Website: walmart
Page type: billing-address
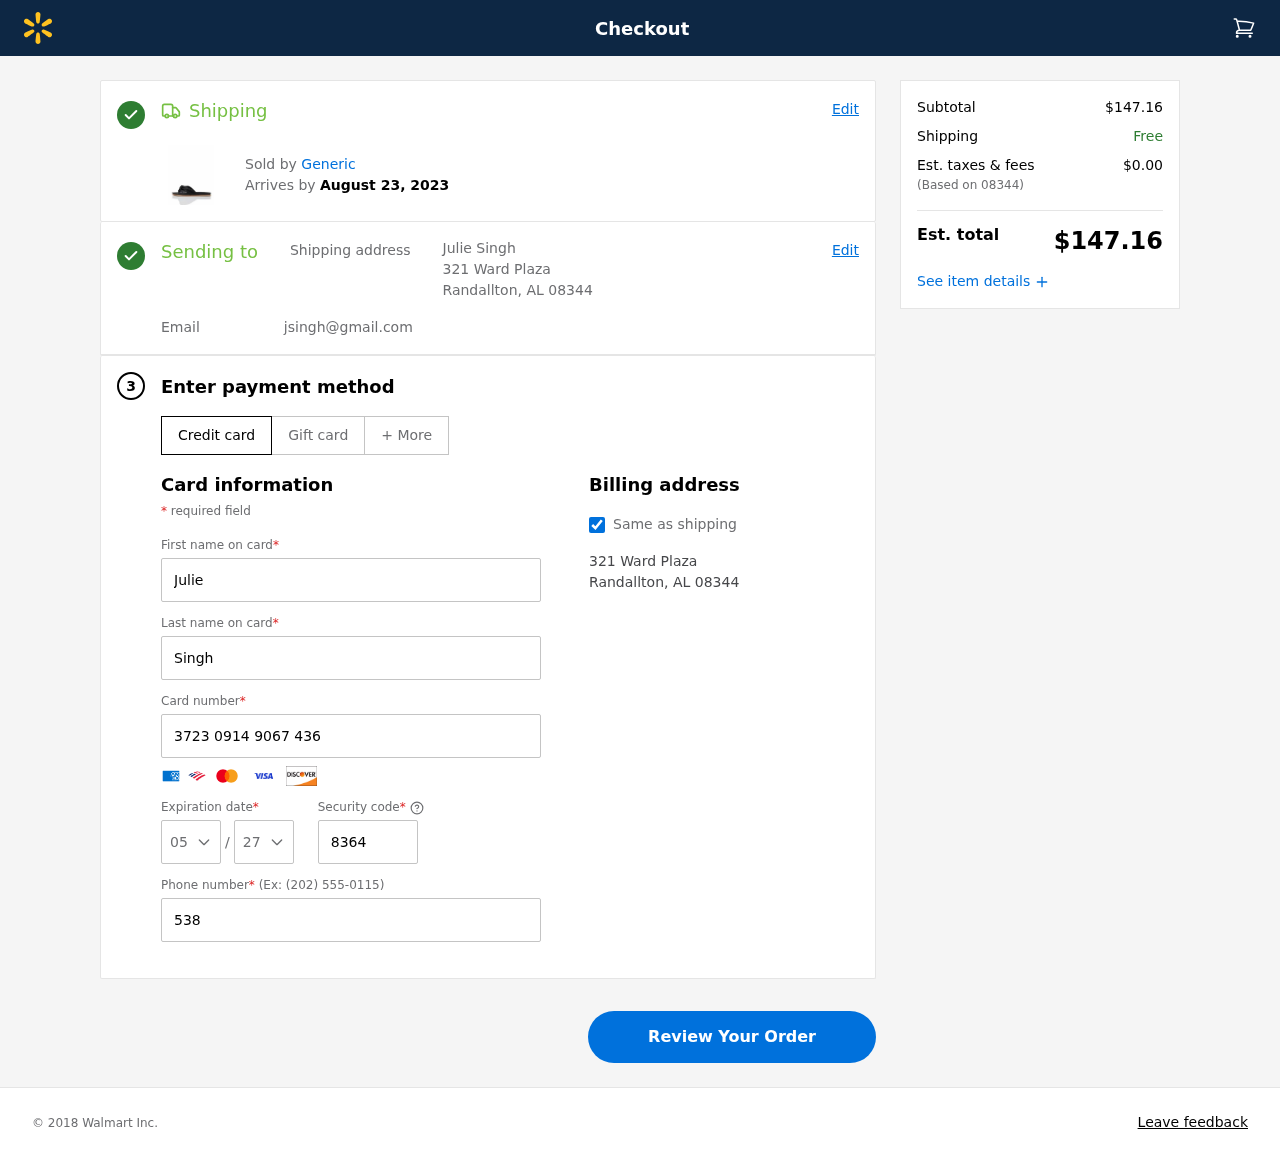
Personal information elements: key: PII_CARD_CVV
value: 8364
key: PII_CARD_EXPIRY_MONTH
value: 05
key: PII_CARD_EXPIRY_YEAR
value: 27
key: PII_CARD_NUMBER
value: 3723 0914 9067 436
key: PII_CITY_STATE_ZIP
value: Randallton, AL 08344
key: PII_EMAIL
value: jsingh@gmail.com
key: PII_FIRSTNAME
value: Julie
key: PII_FULLNAME
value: Julie Singh
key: PII_LASTNAME
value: Singh
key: PII_PHONE
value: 5383240903
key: PII_POSTCODE
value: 08344
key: PII_STREET
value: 321 Ward Plaza
Product elements: key: PRODUCT1_BRAND
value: Generic
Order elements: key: ORDER_DELIVERY_DATE
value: August 23, 2023
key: ORDER_SUBTOTAL
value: $147.16
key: ORDER_TAX
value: $0.00
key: ORDER_TOTAL
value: $147.16